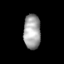
Tissue: skin
Cell type: Epithelial cells
Senescence score: 0.2432
Nuclear area (px): 583
Mean DAPI intensity: 161.158